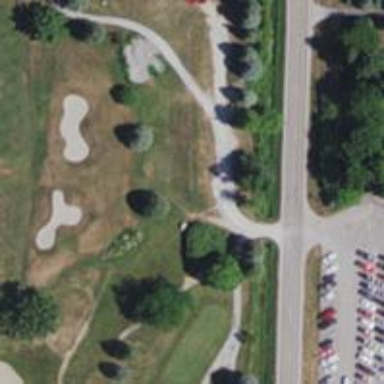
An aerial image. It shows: Service road used as golf cart path.